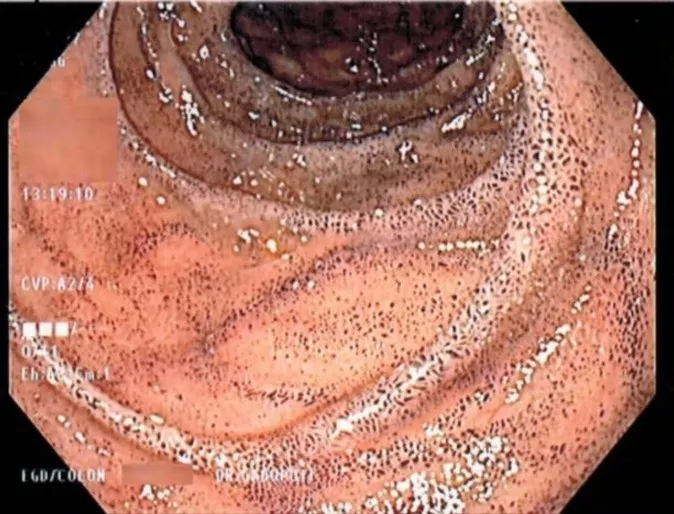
Endoscopy showing mucosal changes in the duodenum that resembled melanosis duodeni.
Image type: endoscopy (gi_endoscopy)